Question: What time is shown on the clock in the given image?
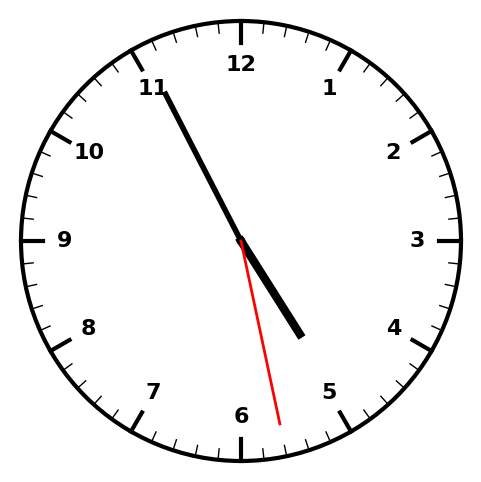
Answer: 04:55:28